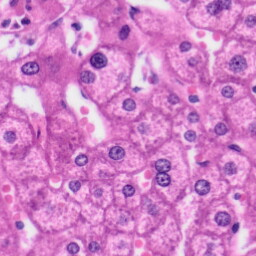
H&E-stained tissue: Liver